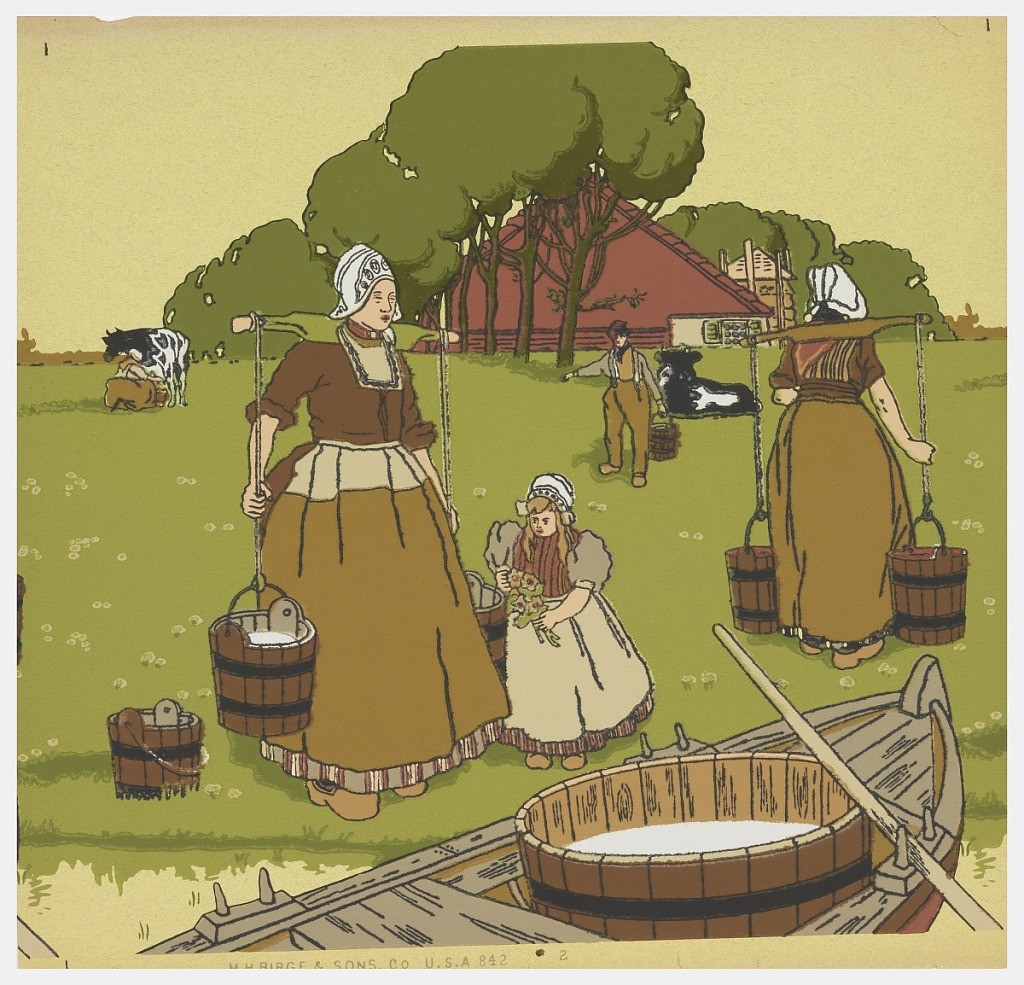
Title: Frieze
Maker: M.H. Birge & Sons Co., 1834
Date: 1904
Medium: Machine-printed on ingrain paper
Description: a) Portion of a frieze. Dutch landscape with milkmaid in shades of green, brown, and maroon on pale chartreuse ingrain paper; b) same design but slightly smaller piece; c) Cows with distant windmill. Possible children's pictorial frieze.